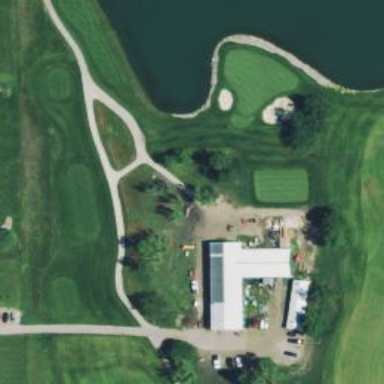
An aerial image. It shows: Golf cartpath that is also road path.